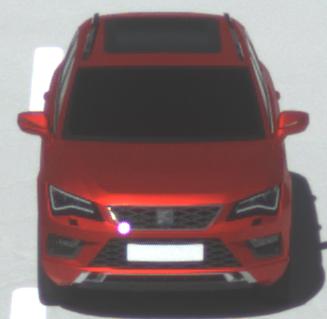
Make: SEAT
Model: Ateca 1.0 TSI Ecomotive
Detailed model: Ateca (5FP)
Model produced from: 2016/08
Model produced until: 2018/08
Doors: 5
Color: red
Road condition: dry road
Daytime: midday
Contrast: high contrast